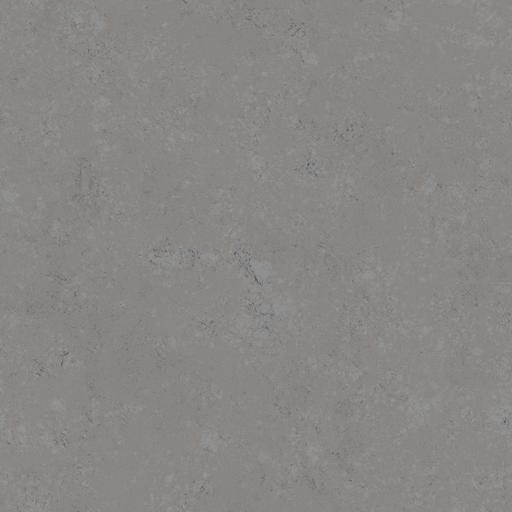
Tags: concrete patches plaster uniform